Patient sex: F
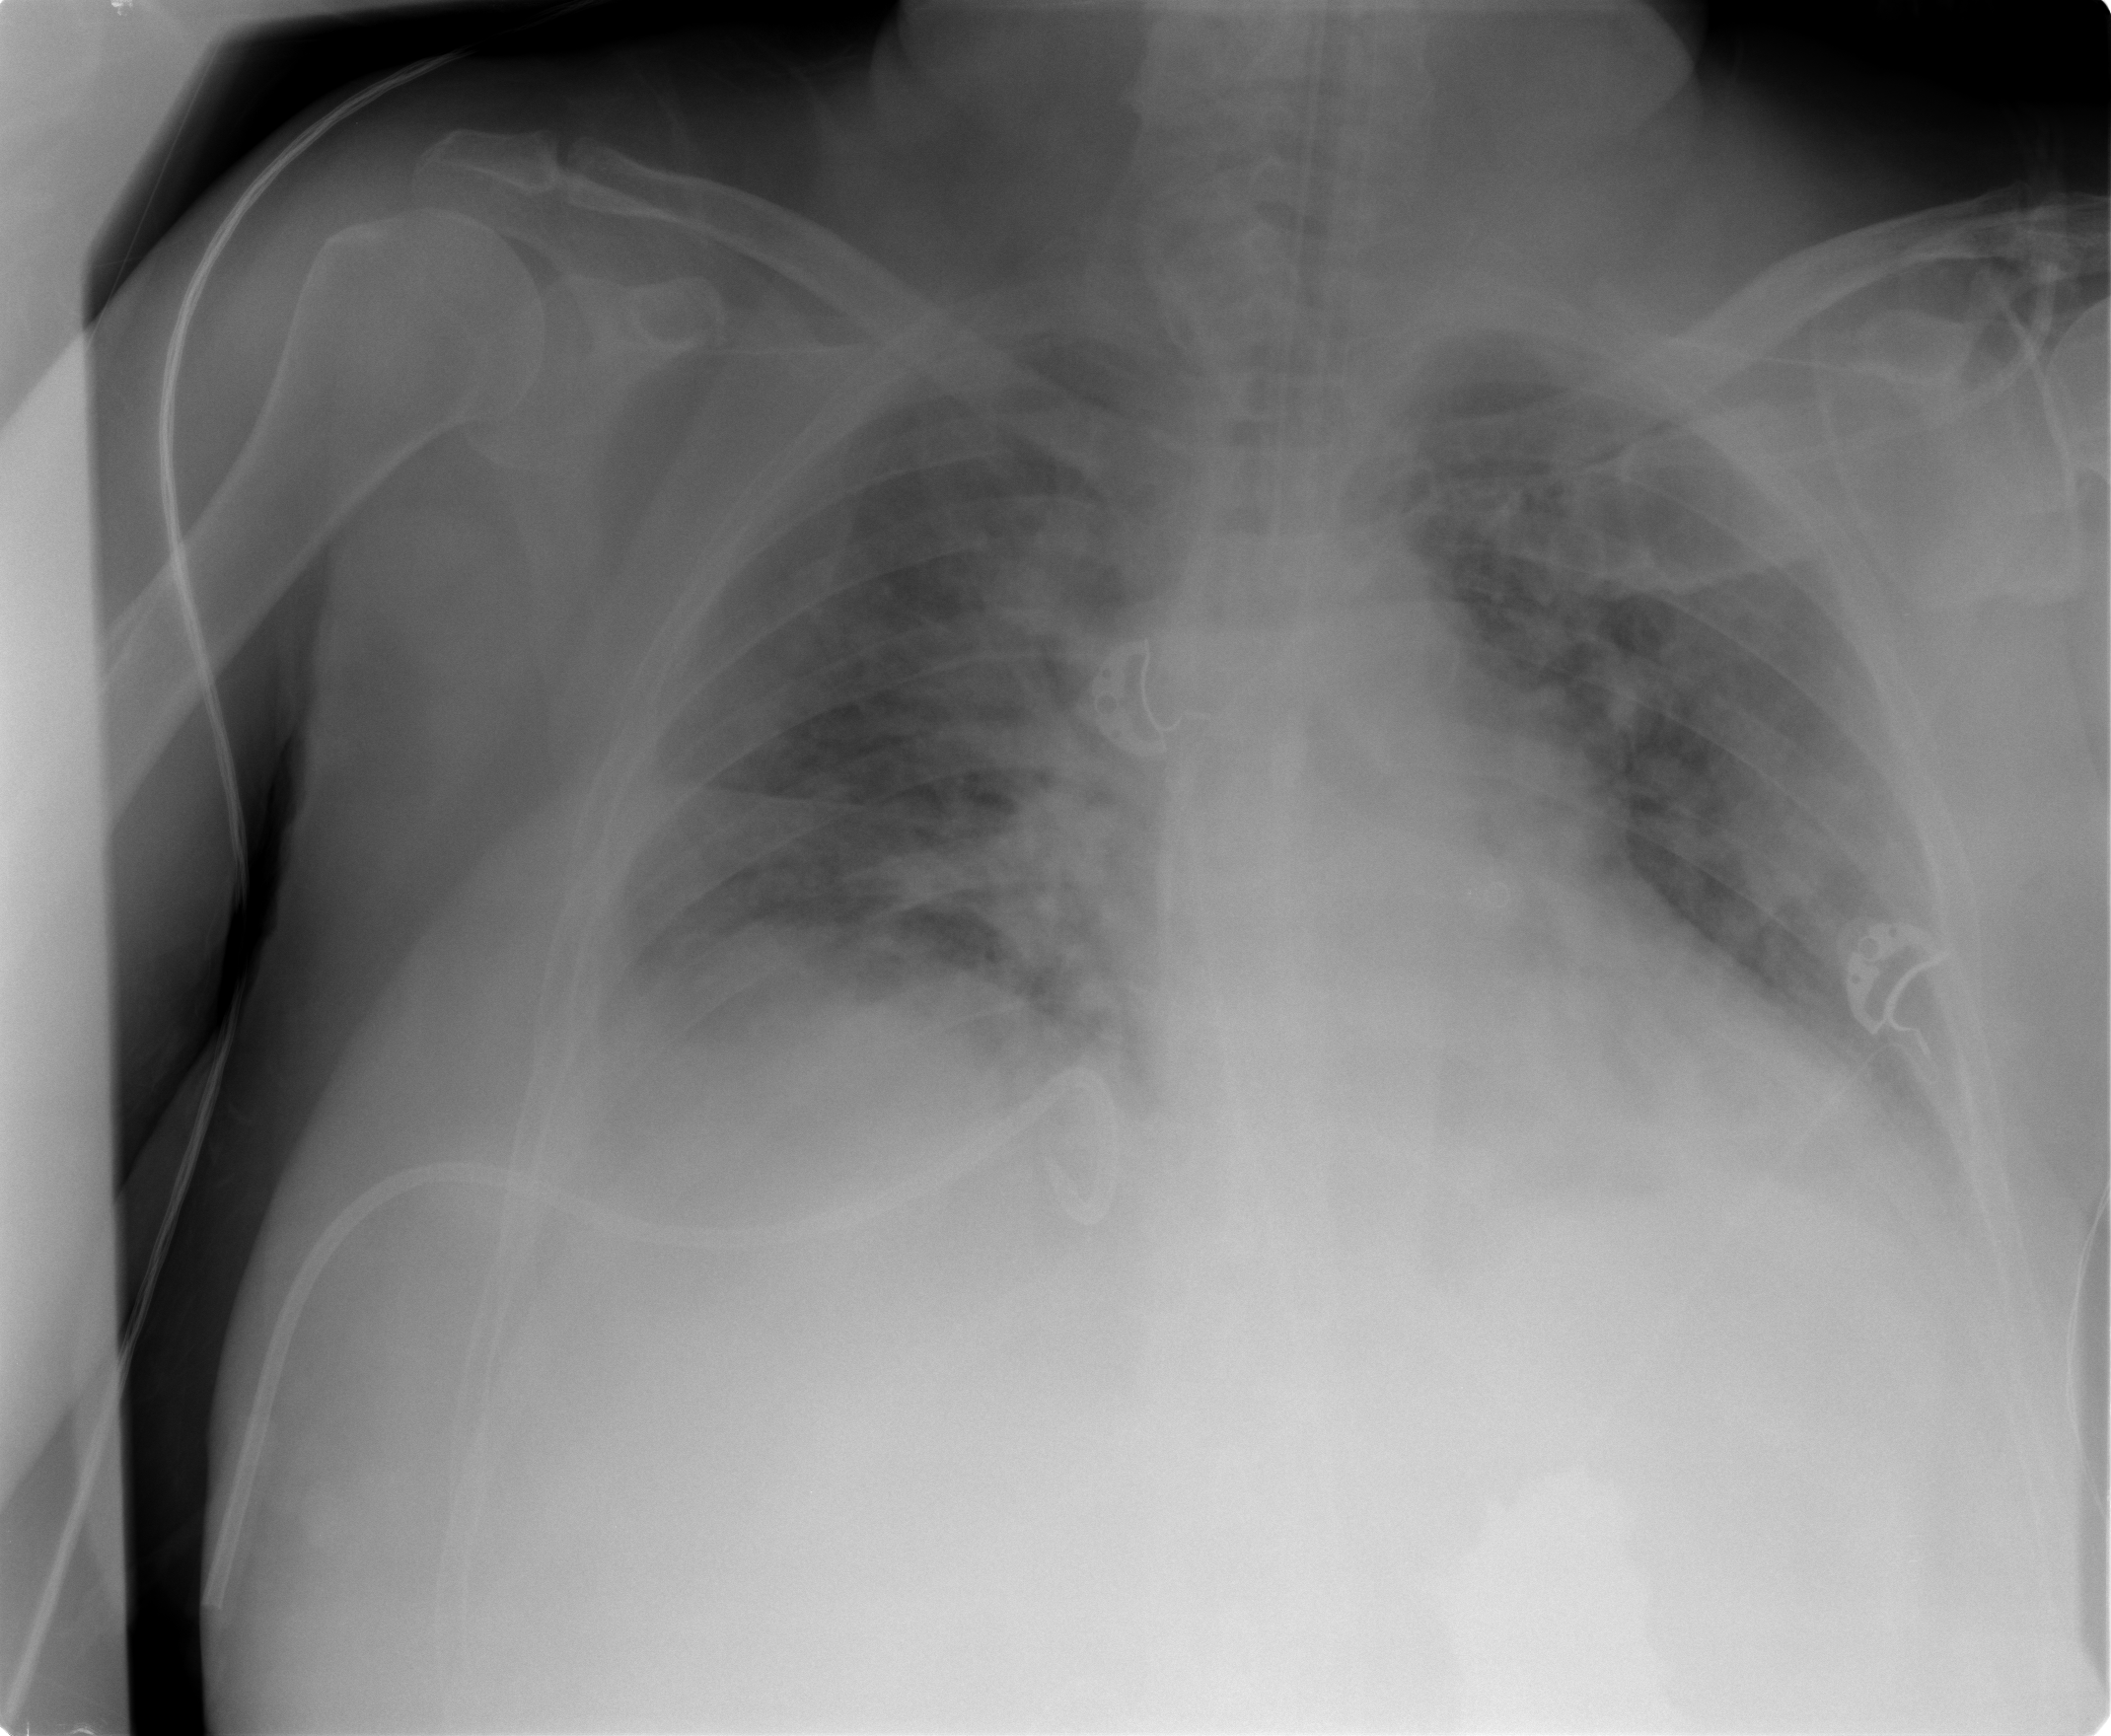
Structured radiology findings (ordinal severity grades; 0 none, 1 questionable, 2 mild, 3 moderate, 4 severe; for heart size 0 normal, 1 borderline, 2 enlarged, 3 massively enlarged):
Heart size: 0
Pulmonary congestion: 3
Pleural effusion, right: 2
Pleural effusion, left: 2
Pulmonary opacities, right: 3
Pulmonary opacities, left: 3
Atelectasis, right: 2
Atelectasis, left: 2